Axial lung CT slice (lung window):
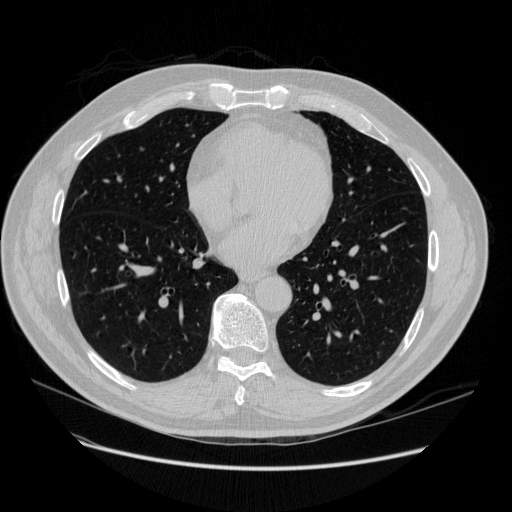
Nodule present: no